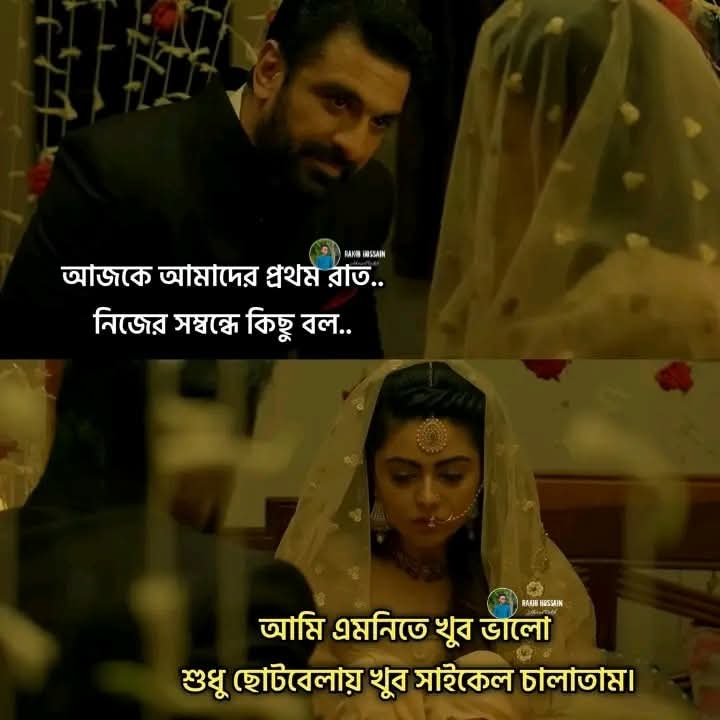
Text: আজকে আমাদের প্রথম রাত..
নিজের সম্বন্ধে কিছু বল..
আমি এমনিতে খুব ভালো শুধু ছোটবেলায় খুব সাইকেল চালাতাম।
Label: Non Hate